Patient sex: M
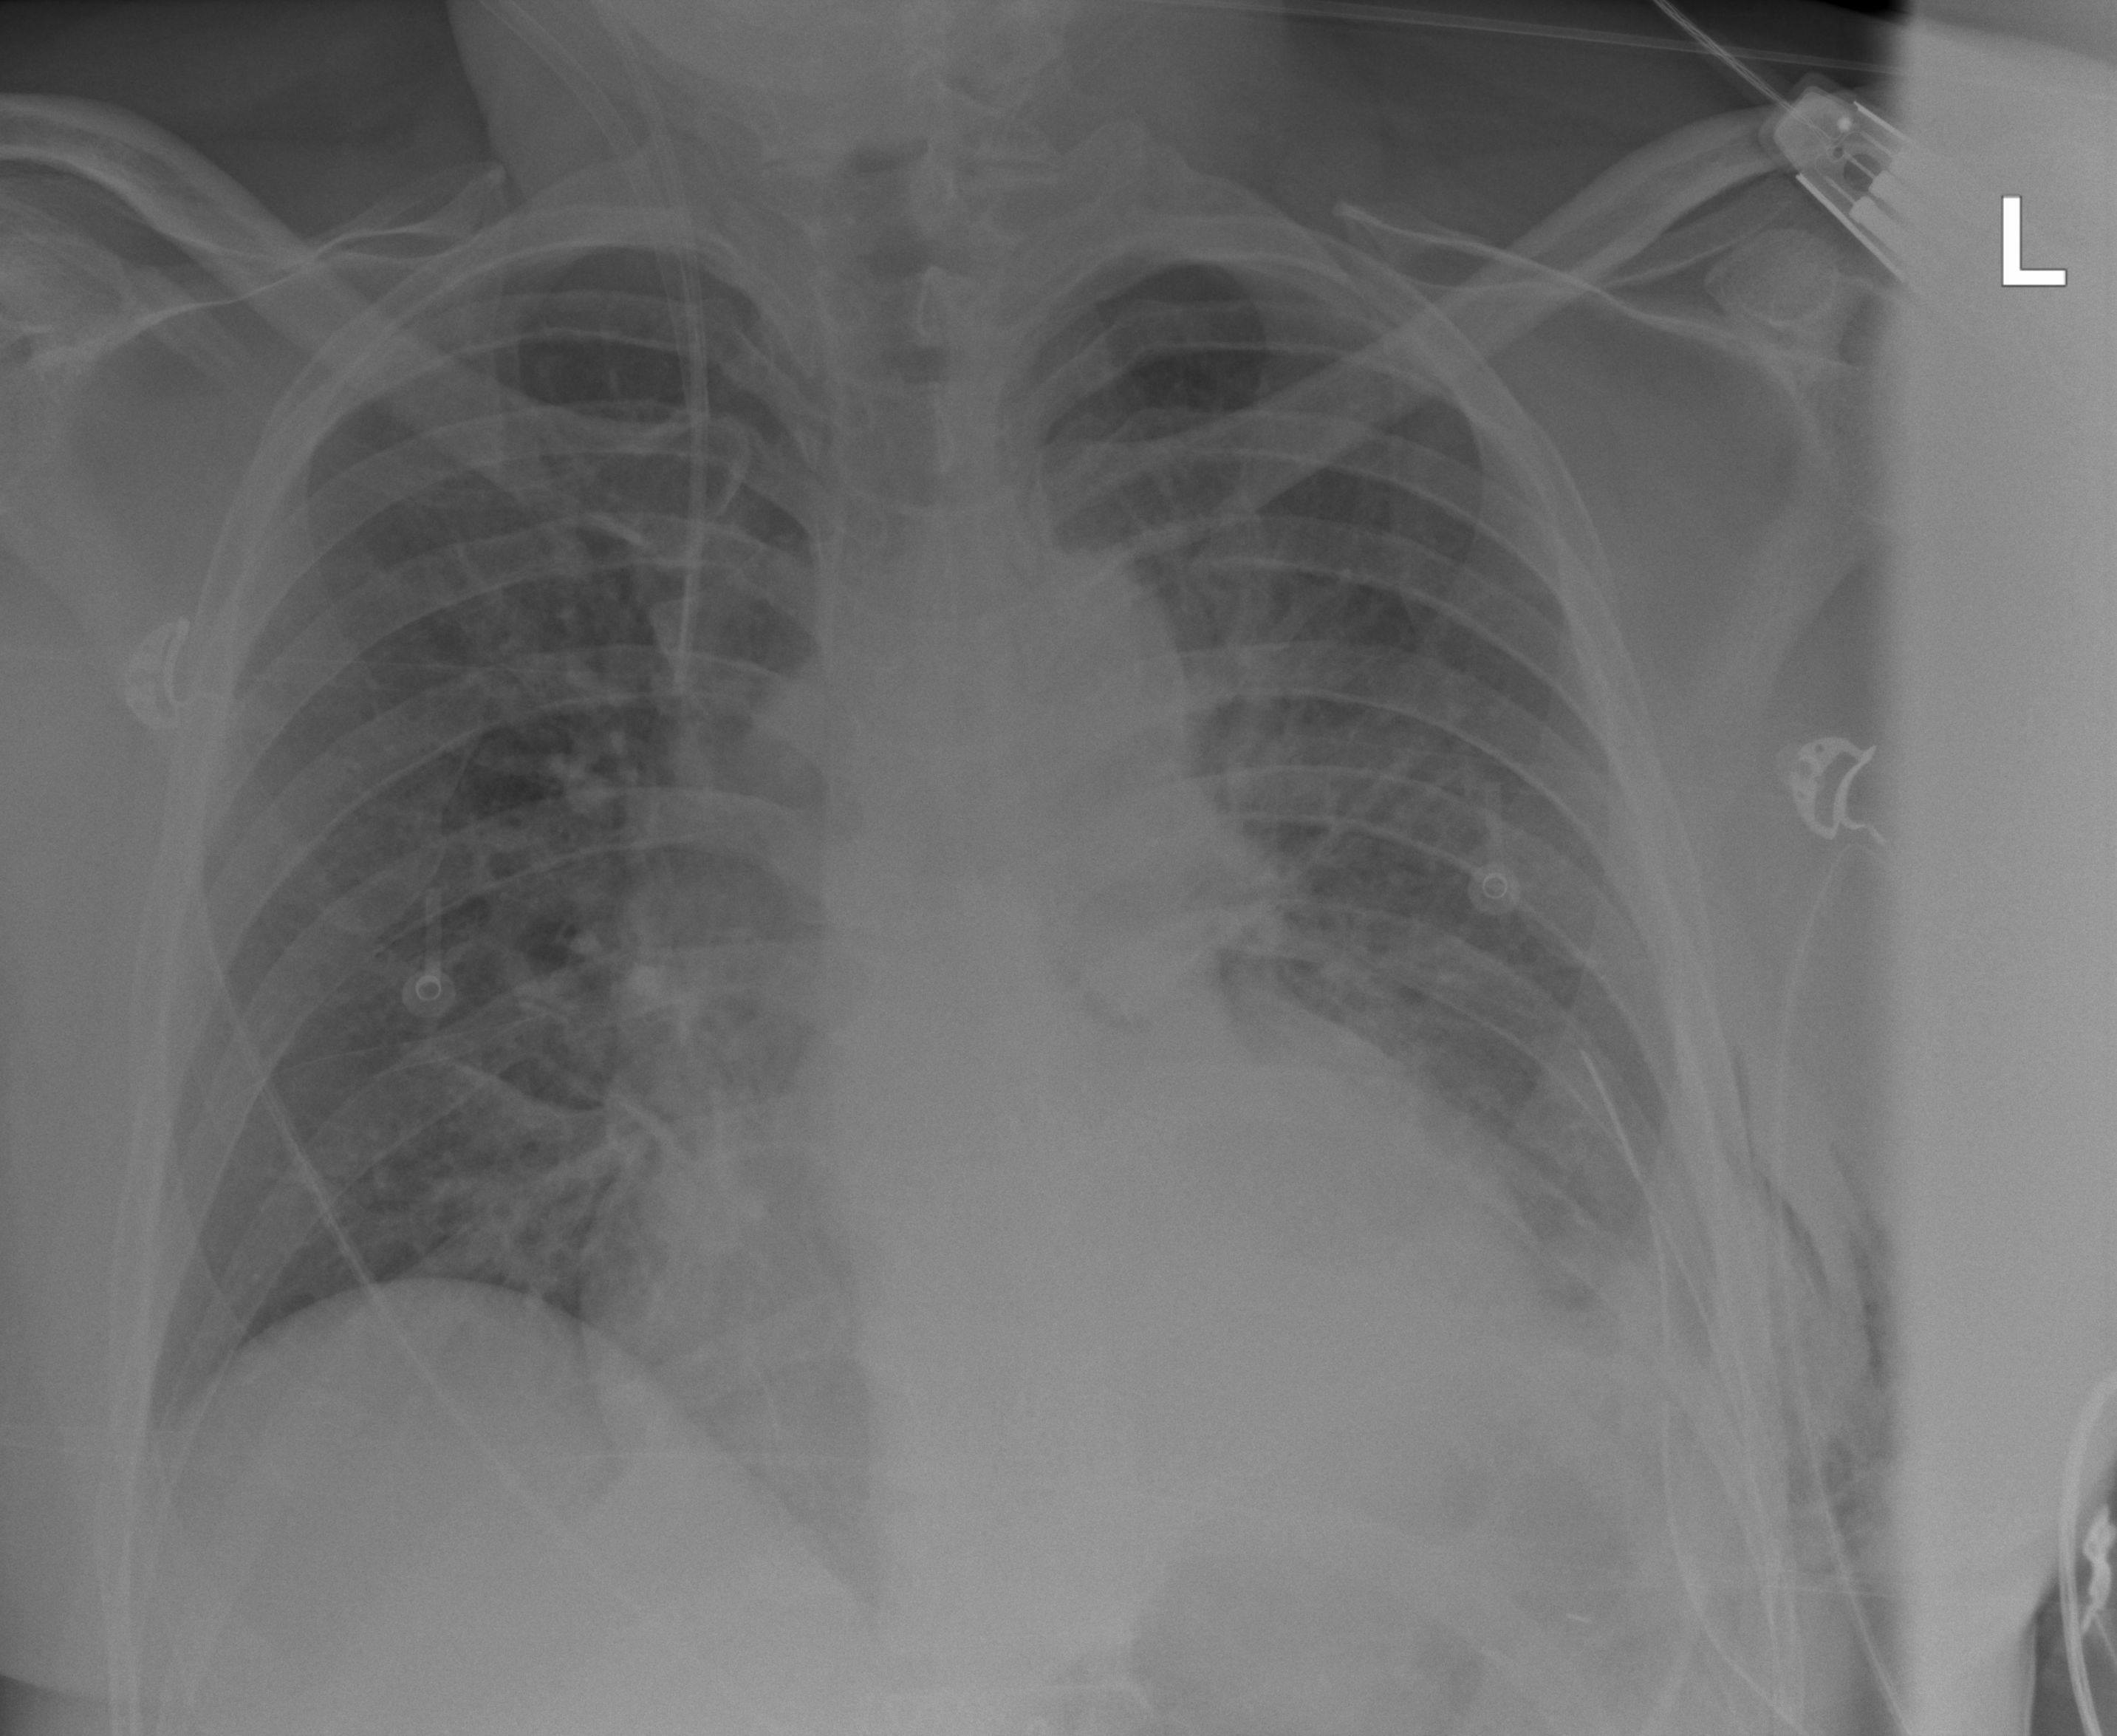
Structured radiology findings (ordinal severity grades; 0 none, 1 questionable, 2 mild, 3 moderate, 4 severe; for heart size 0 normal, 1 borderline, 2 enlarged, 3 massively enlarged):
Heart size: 2
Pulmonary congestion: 2
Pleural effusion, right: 0
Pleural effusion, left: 2
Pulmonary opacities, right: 0
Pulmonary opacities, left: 0
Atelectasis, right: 2
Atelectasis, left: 2